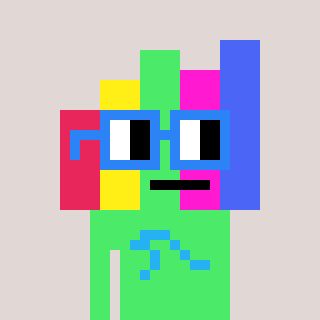
a pixel art character with square blue glasses, a bar chart-shaped head and a teal-colored body on a warm background